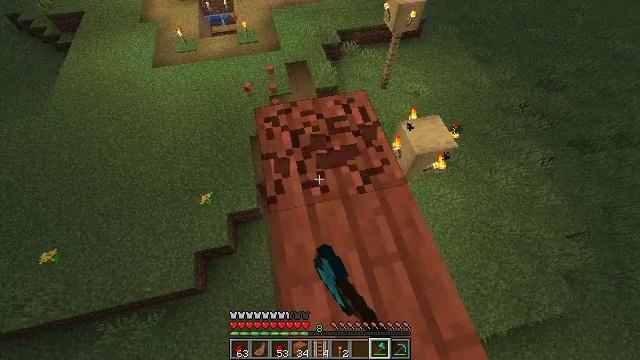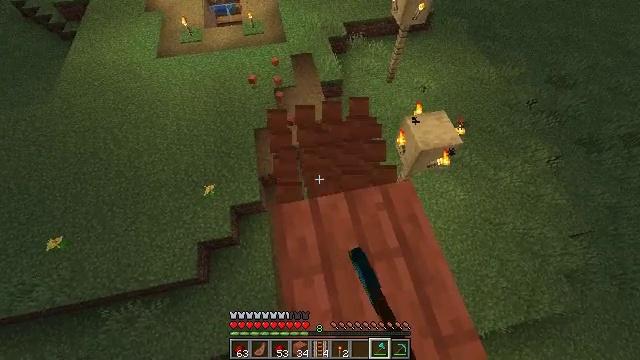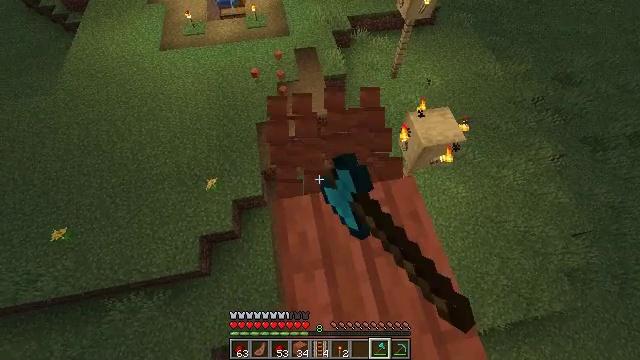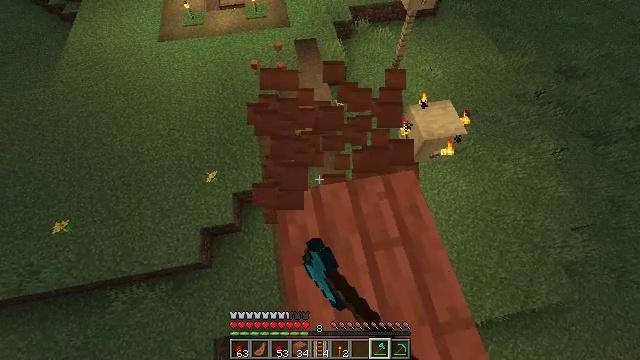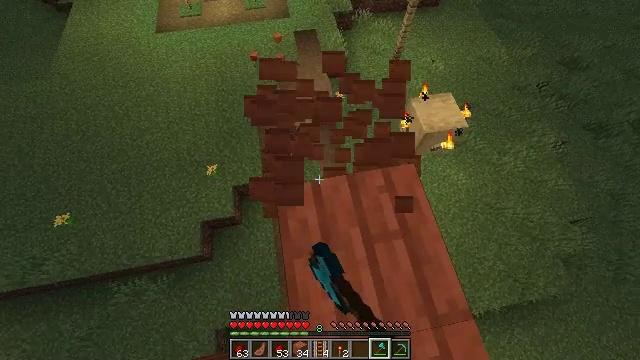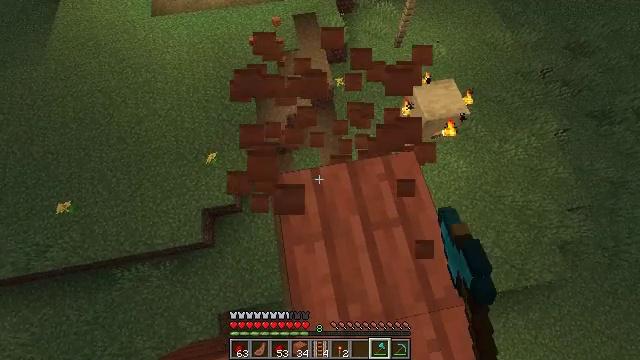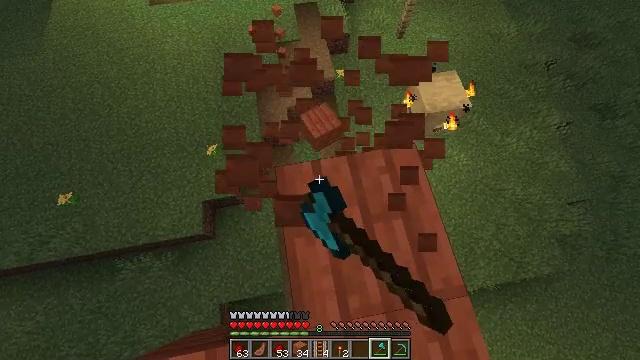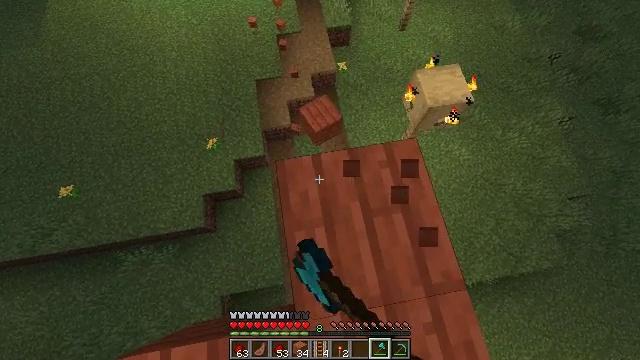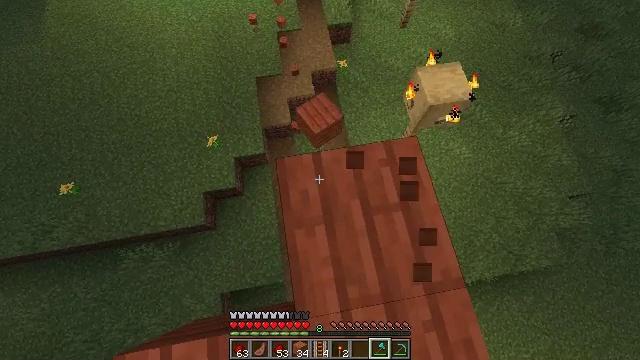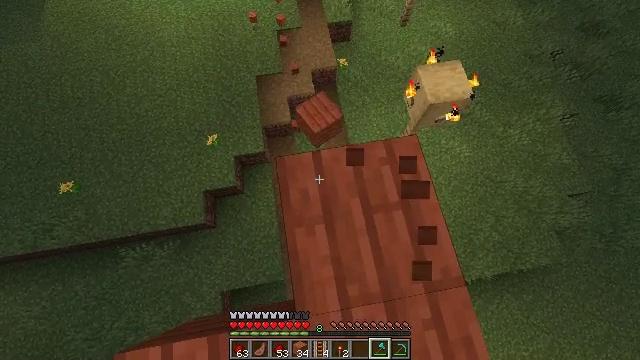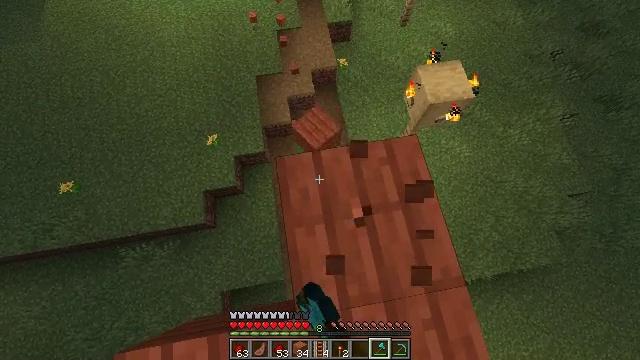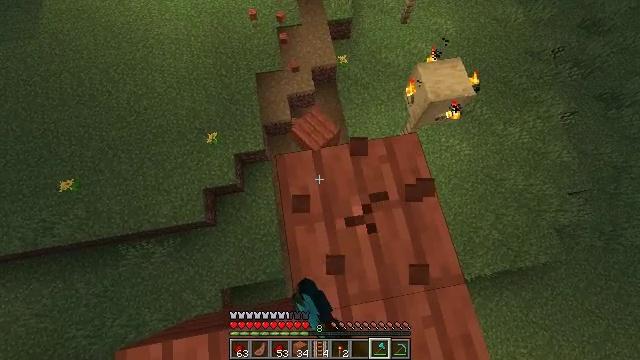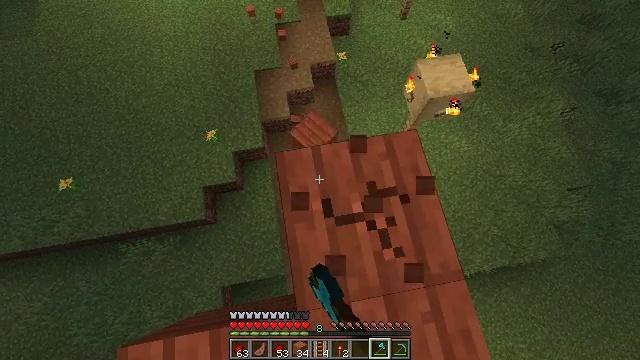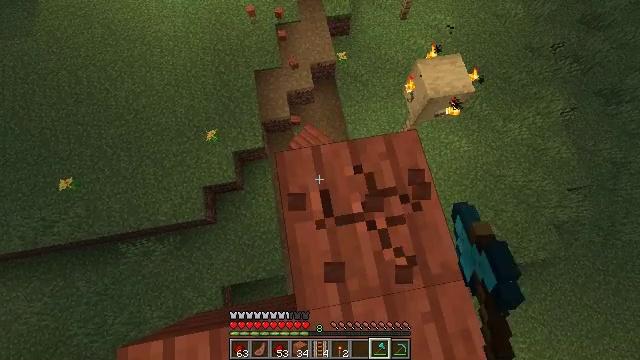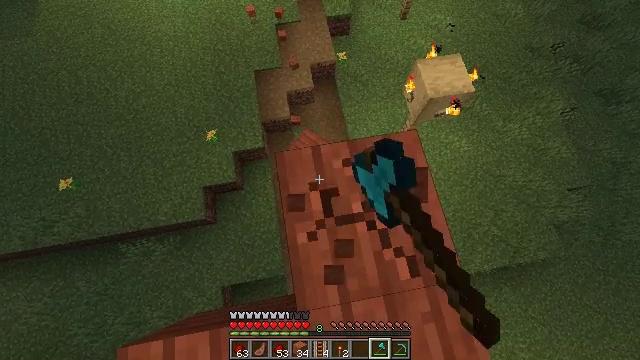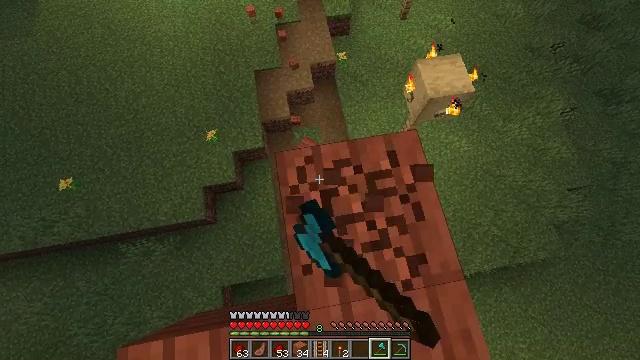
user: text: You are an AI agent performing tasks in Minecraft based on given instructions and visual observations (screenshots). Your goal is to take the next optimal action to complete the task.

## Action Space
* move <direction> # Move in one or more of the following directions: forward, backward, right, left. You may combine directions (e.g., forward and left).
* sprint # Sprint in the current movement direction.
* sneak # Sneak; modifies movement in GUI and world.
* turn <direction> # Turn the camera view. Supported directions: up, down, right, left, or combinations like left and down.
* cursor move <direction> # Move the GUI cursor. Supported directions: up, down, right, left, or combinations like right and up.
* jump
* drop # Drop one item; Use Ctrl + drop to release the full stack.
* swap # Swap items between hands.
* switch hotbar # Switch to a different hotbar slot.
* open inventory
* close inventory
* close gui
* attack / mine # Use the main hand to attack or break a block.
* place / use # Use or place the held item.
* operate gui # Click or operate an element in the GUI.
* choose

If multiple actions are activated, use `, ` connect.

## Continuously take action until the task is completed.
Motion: motion action
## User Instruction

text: Break the existing acacia planks.
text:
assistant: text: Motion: turn left and down, attack / mine
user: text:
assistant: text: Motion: turn down, attack / mine
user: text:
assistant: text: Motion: turn down, attack / mine
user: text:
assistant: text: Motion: turn down, attack / mine
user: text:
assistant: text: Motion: turn down, attack / mine
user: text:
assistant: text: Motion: turn down, attack / mine
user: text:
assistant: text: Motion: turn down, attack / mine
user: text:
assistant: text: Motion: attack / mine
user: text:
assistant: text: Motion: attack / mine
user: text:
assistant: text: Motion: attack / mine
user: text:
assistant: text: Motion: attack / mine
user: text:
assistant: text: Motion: attack / mine
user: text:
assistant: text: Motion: attack / mine
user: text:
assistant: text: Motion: attack / mine
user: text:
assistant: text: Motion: attack / mine
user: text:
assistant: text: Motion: attack / mine
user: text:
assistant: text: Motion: attack / mine
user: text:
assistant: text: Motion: no_op
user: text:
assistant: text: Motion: turn right and down
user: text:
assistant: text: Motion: turn right and down
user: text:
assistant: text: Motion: turn down
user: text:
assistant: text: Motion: move back
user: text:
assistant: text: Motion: move back
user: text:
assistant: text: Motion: move back
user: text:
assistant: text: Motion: move back
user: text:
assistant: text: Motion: no_op
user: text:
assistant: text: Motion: no_op
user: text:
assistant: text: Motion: turn right
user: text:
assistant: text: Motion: move right
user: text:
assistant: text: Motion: move right